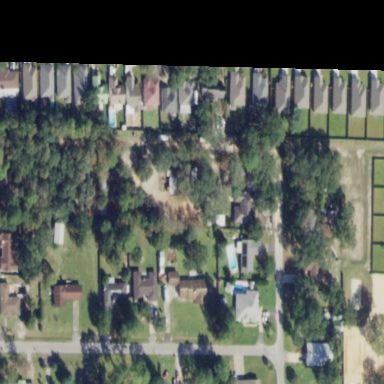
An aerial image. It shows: Residential area composed of single-family homes.